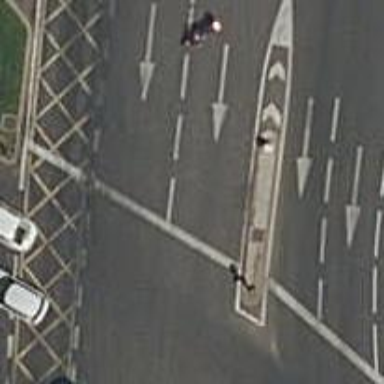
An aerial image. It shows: Road with traffic signals.